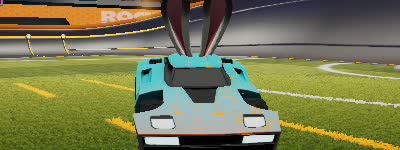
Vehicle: breakout